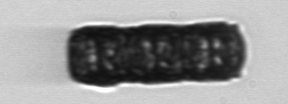
Label: Paralia_sulcata